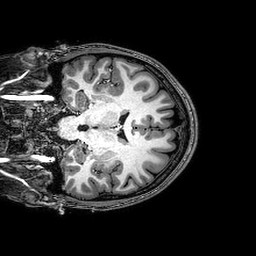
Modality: T1w
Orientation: coronal
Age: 20
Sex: male
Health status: healthy
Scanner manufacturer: philips
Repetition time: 0.008236 s
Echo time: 0.00378 s